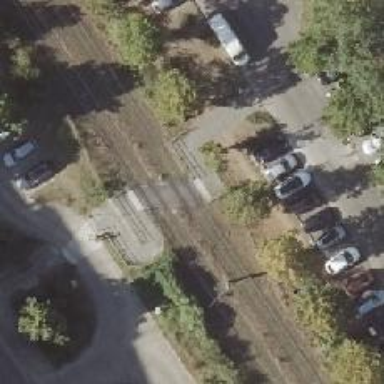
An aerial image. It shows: Uncontrolled tram crossing.